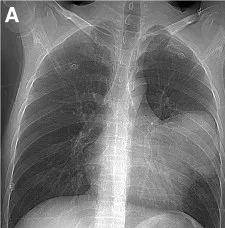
Multimodal imaging. (A) Anteroposterior chest x-ray.
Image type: radiology (x_ray)